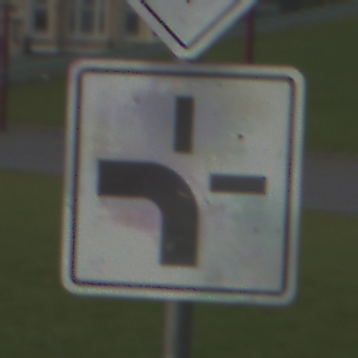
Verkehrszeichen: VerlaufVorfahrtsstrasse1
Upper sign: Vorfahrtsstrasse
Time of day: MorningAfternoon
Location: Outdoor (Suburban)
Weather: PartlyCloudy
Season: NotSpecified
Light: Natural